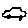
Label: car